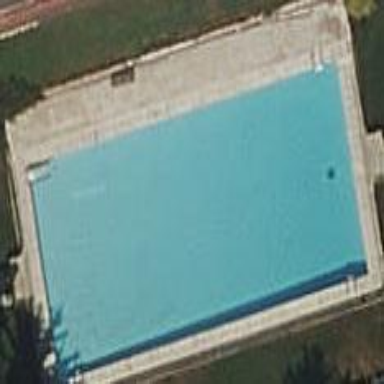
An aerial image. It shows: Swimming pool area designated for leisure and sports activities.